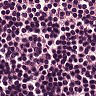
Metastatic tissue present: no